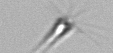
Label: Calciopappus